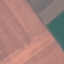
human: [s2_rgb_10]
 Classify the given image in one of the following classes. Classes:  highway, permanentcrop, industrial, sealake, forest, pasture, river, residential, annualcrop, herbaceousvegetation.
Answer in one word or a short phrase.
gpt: AnnualCrop